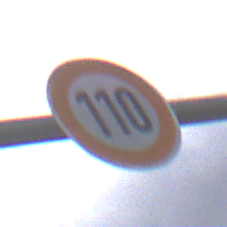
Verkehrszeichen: Geschwindigkeit110
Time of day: MorningAfternoon
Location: Outdoor (Suburban)
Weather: PartlyCloudy
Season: NotSpecified
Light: Natural